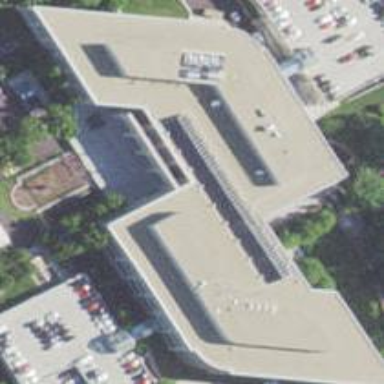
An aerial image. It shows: Office building.